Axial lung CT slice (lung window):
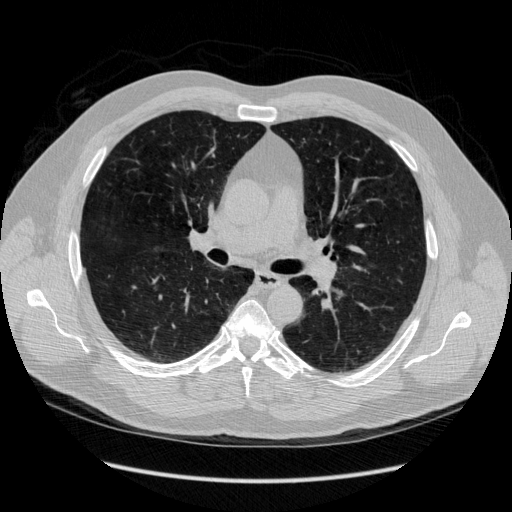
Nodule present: no